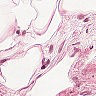
Metastatic tissue present: no